Field crop: maize
Growth stage: 1
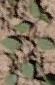
Species: convolvulus